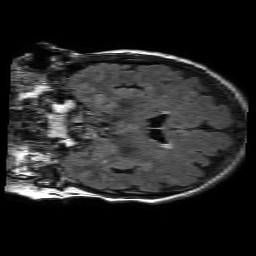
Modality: FLAIR
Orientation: coronal
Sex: female
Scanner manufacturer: philips
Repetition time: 11 s
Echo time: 0.125 s